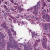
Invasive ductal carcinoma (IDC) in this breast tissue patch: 1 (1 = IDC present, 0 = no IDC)